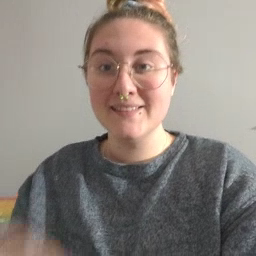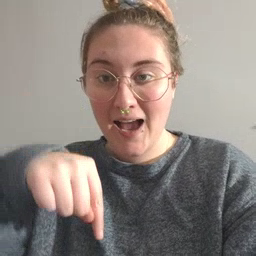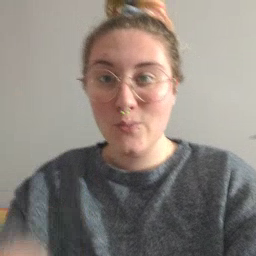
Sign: down